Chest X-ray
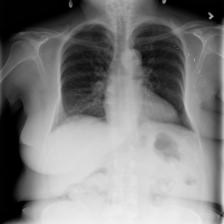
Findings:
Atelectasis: negative
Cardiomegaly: negative
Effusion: negative
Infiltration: negative
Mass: negative
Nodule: negative
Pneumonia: negative
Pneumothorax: negative
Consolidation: negative
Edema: negative
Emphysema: negative
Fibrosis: negative
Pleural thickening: negative
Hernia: negative